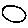
Label: circle